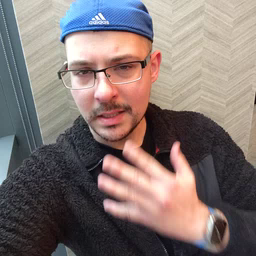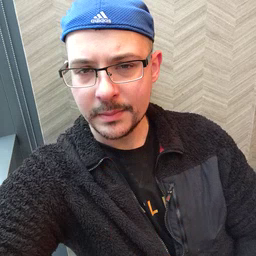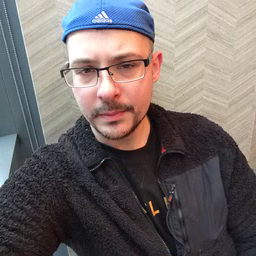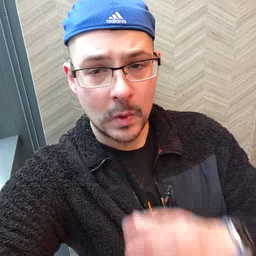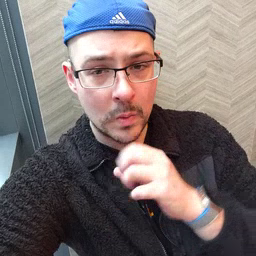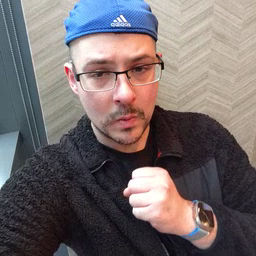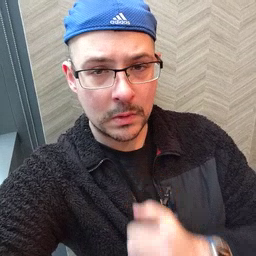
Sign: old